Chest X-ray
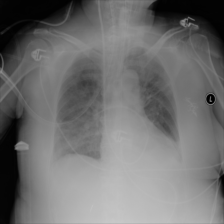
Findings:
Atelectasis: negative
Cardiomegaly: negative
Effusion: positive
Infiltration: positive
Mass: negative
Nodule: negative
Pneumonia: negative
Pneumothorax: negative
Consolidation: negative
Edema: negative
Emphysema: negative
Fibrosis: negative
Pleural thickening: negative
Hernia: negative